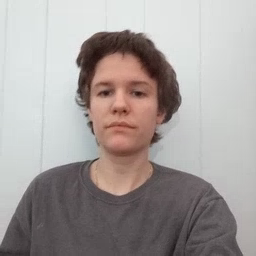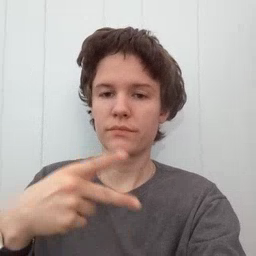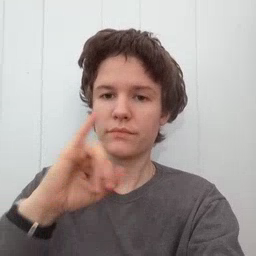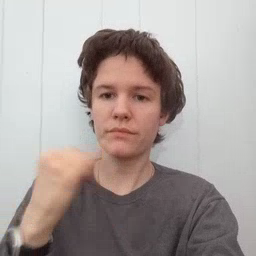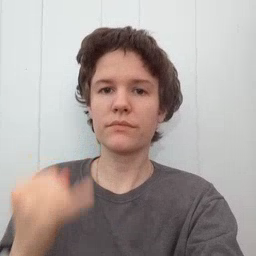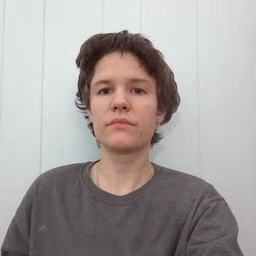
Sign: pajamas